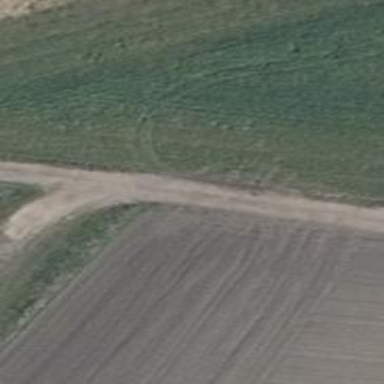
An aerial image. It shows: Dirt track with grade 3 quality.